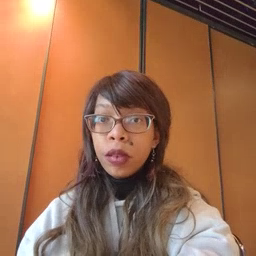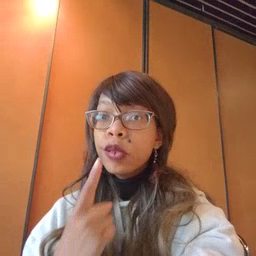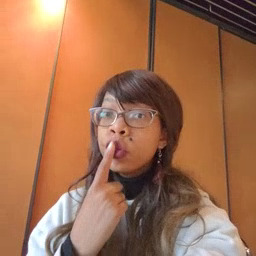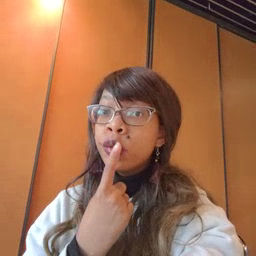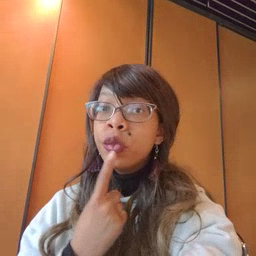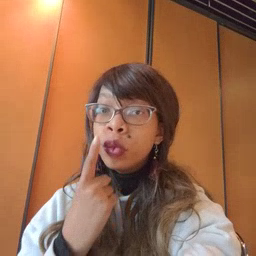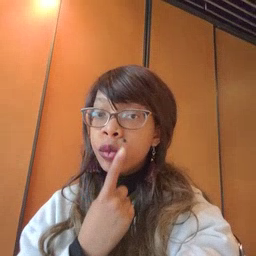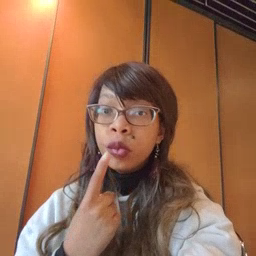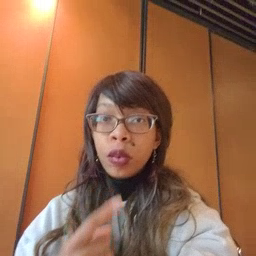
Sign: mouth